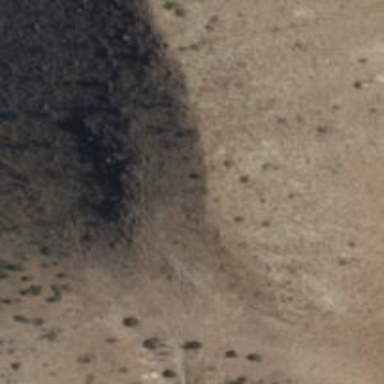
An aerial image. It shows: Natural ridge in the landscape.